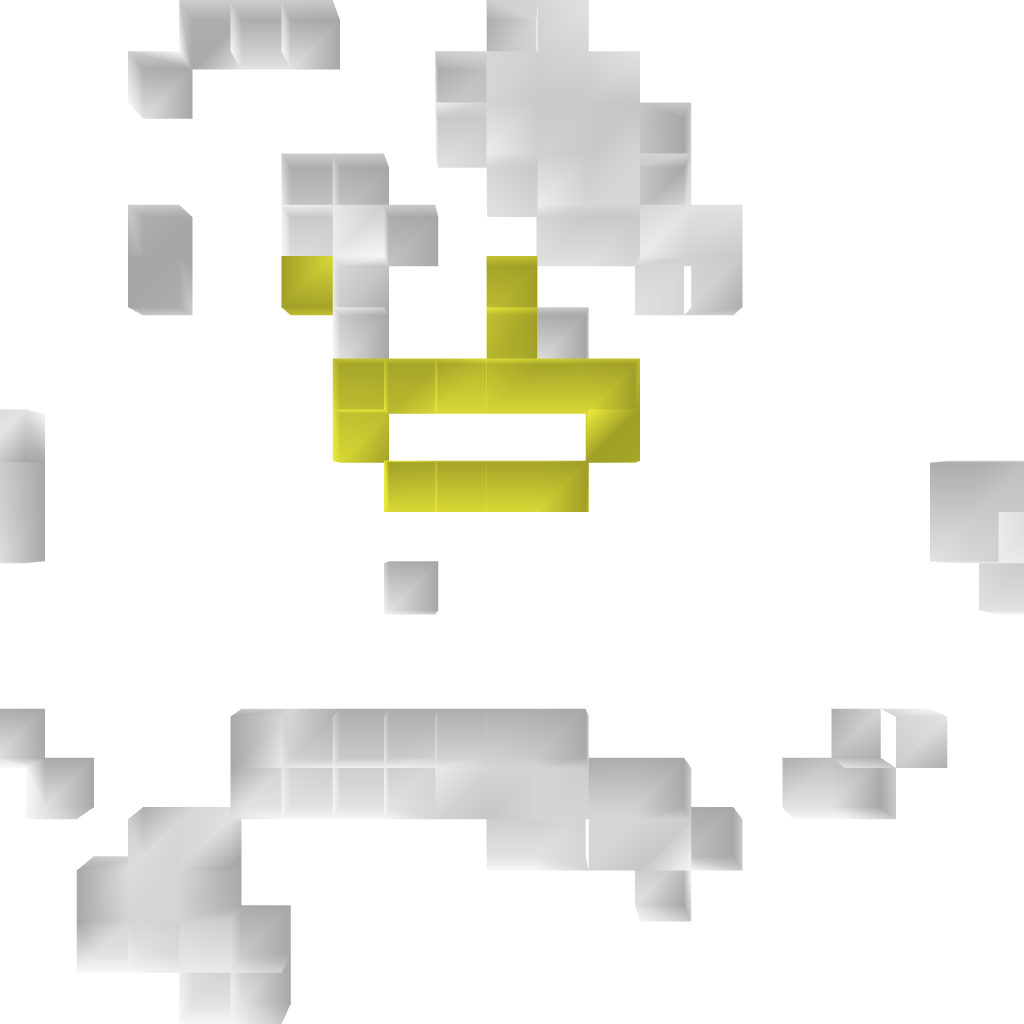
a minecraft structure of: Crashman (ErnieCIII) bad low quality